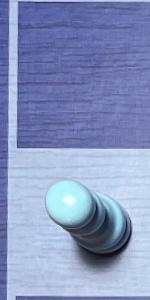
Label: Pawn_White